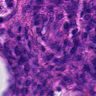
Metastatic tissue present: no